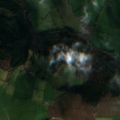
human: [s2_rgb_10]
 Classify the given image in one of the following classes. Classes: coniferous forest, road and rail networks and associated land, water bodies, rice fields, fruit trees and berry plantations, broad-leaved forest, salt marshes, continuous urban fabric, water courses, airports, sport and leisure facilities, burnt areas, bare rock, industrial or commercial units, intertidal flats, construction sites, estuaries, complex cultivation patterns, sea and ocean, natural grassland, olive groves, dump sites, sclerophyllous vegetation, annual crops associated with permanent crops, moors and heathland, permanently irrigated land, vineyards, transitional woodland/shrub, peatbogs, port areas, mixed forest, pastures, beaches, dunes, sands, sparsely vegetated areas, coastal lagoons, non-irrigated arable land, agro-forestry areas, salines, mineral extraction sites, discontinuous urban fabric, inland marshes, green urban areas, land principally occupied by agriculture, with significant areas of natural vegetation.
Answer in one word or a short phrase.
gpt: pastures, coniferous forest